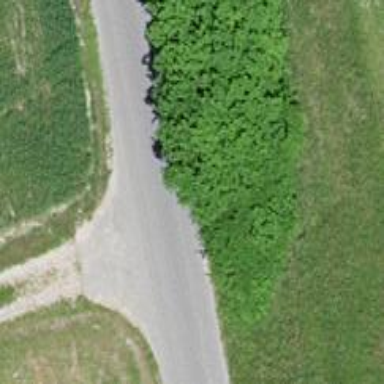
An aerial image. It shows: Row of trees in natural setting.